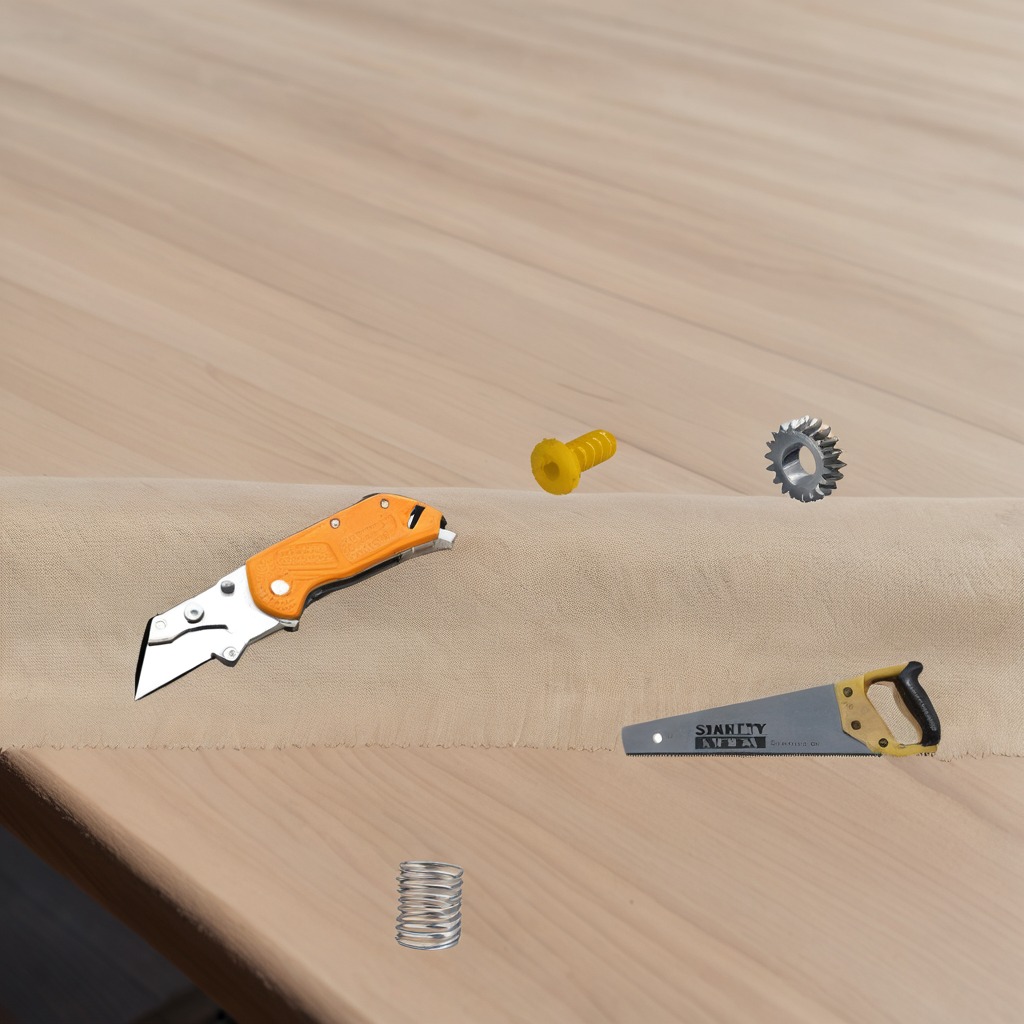
A steel gear with teeth, a utility knife, a metal machine screw, a coiled metal spring, and a handheld metal saw are lying on the wooden table.